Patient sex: M
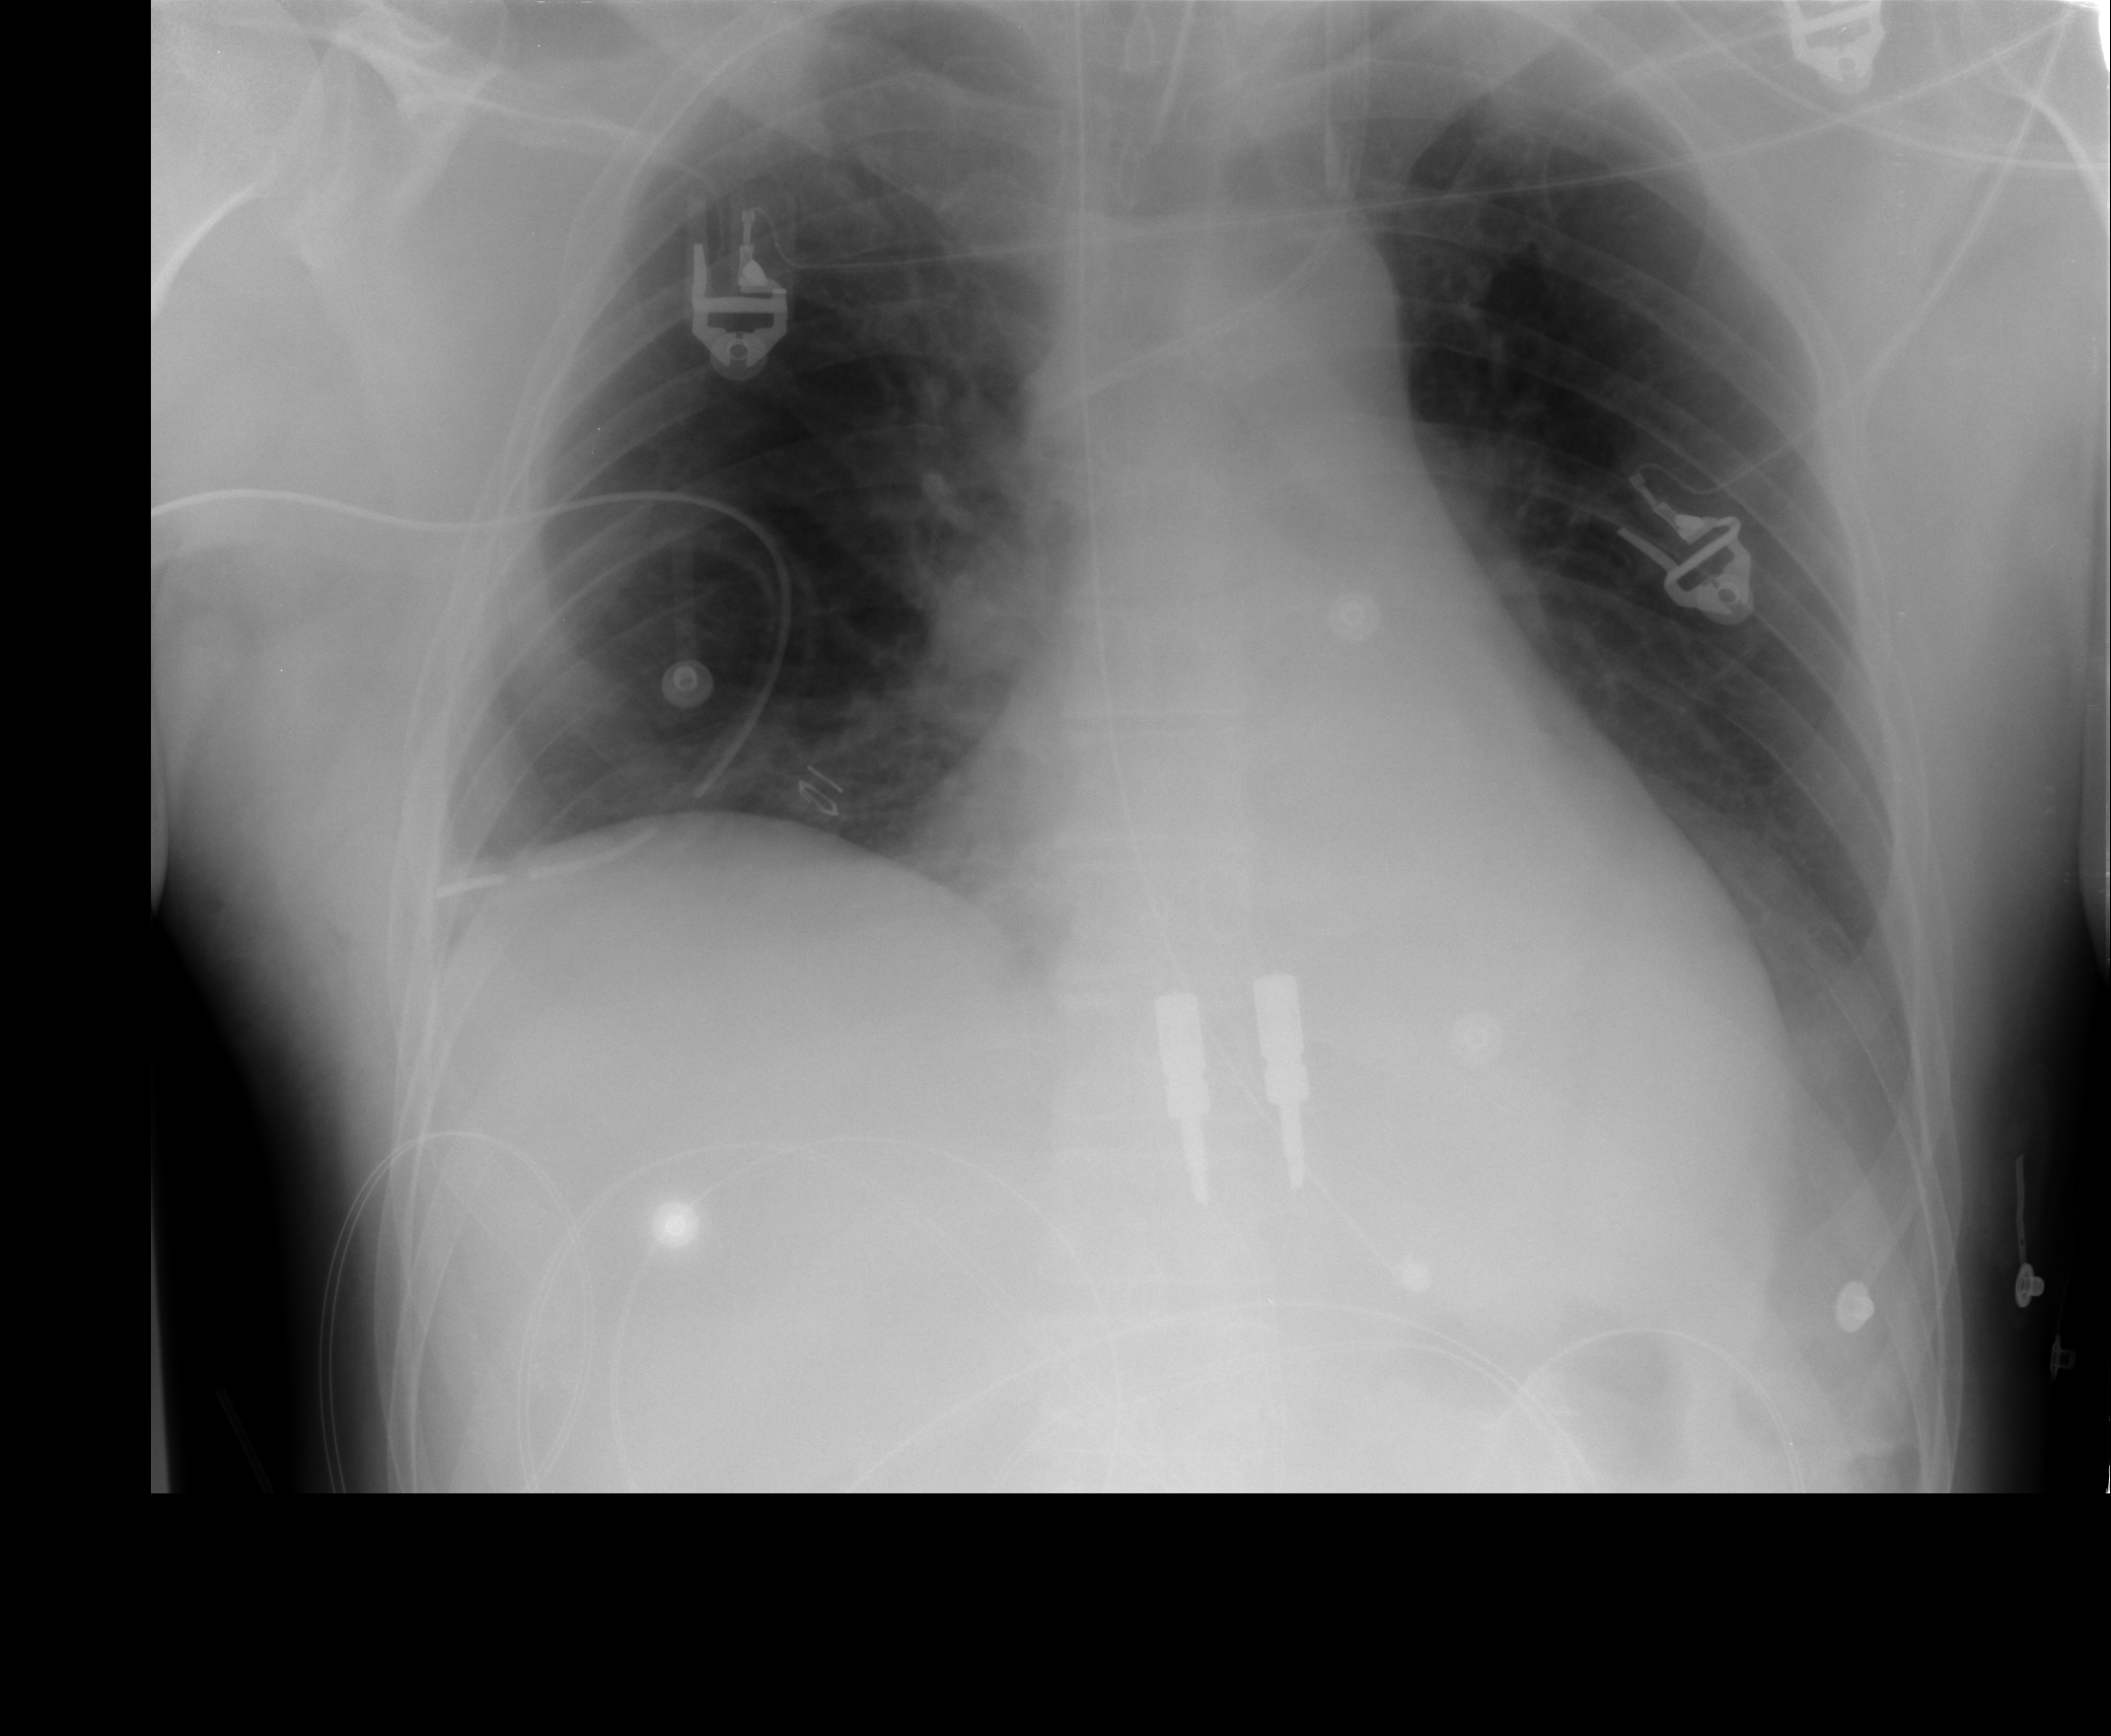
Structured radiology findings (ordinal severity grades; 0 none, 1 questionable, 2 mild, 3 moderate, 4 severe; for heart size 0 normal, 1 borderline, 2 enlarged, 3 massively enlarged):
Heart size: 0
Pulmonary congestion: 0
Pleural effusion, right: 0
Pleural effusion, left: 2
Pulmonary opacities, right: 0
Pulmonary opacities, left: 0
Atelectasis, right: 0
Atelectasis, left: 2